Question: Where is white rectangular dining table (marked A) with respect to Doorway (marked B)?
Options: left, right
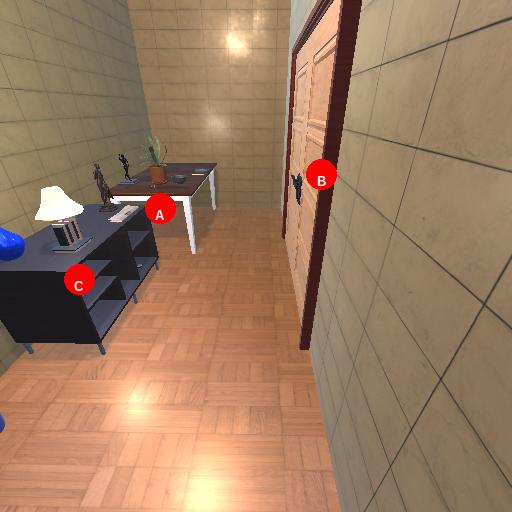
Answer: left